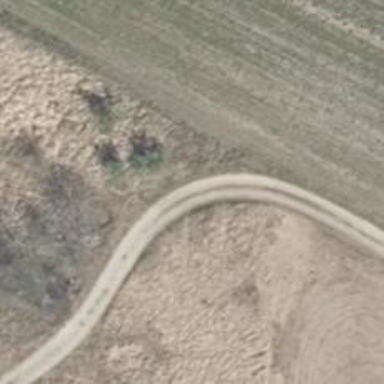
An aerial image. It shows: Sandy track road with grade 4 track type.